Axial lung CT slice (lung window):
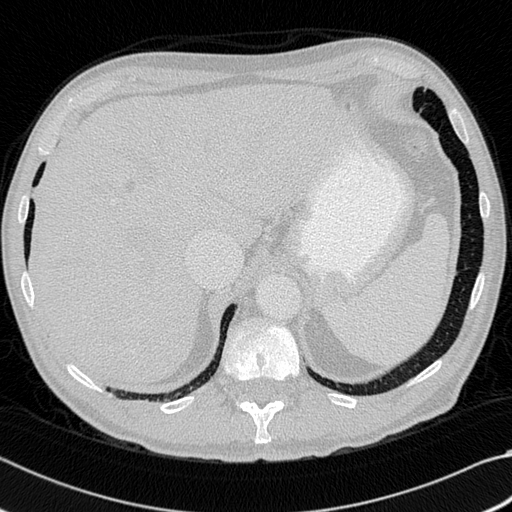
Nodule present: no